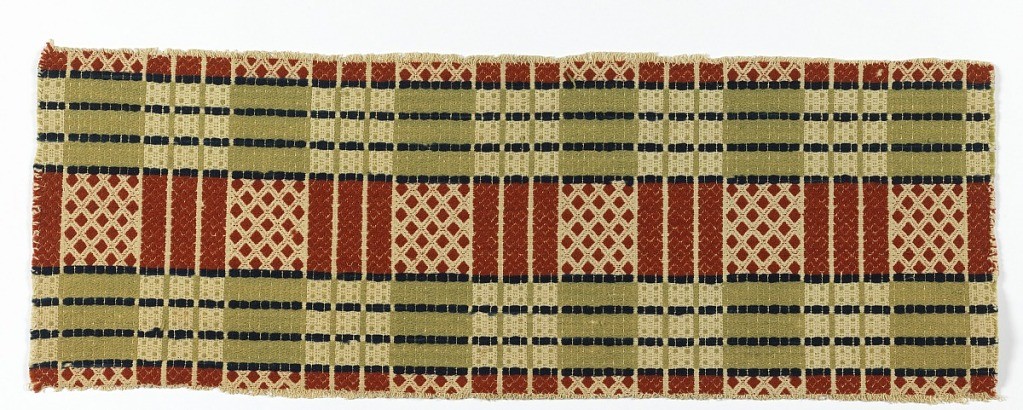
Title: Coverlet fragment
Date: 19th century
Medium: wool, cotton Technique: plain weave with supplementary weft patterning (overshot)
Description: Fragment of traditional woven coverlet, with undyed cotton ground and bands of supplementary weft patterns in dark blue, sage green, and rust-red.